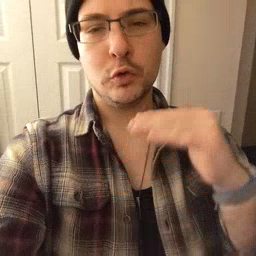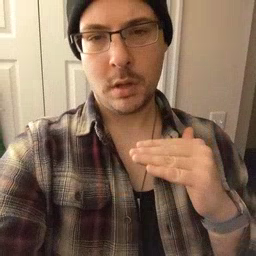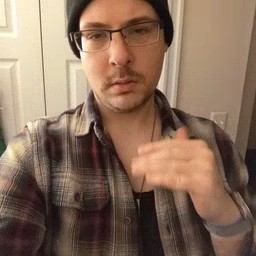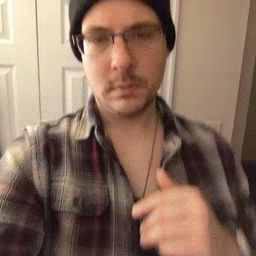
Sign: child